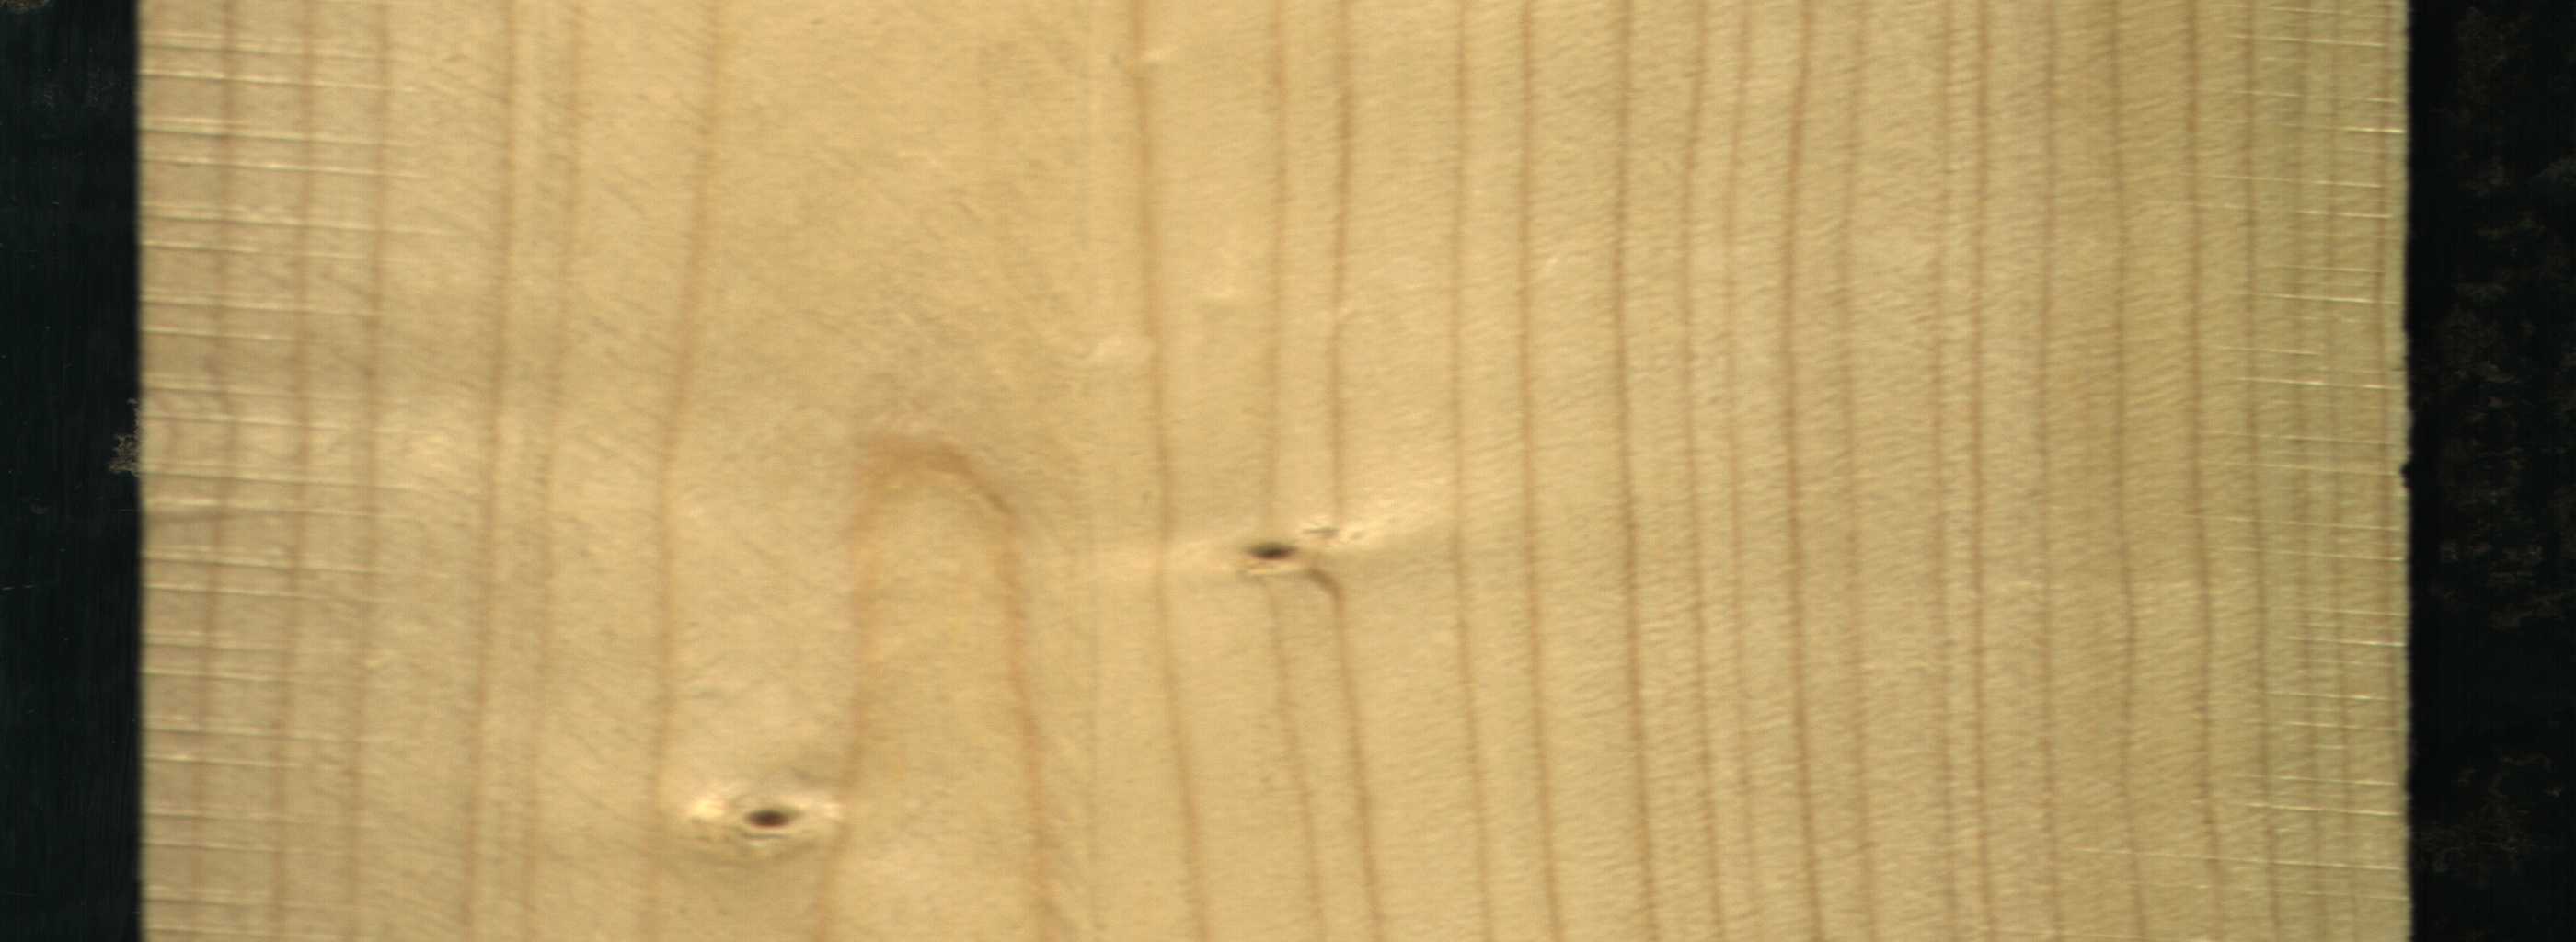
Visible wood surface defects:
Live_Knot
Live_Knot